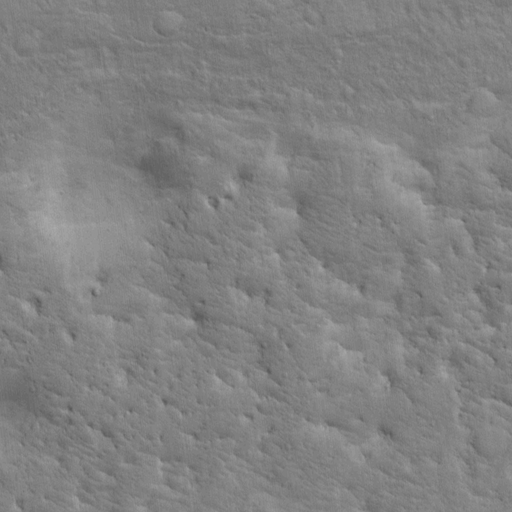
Objects detected: cone, cone